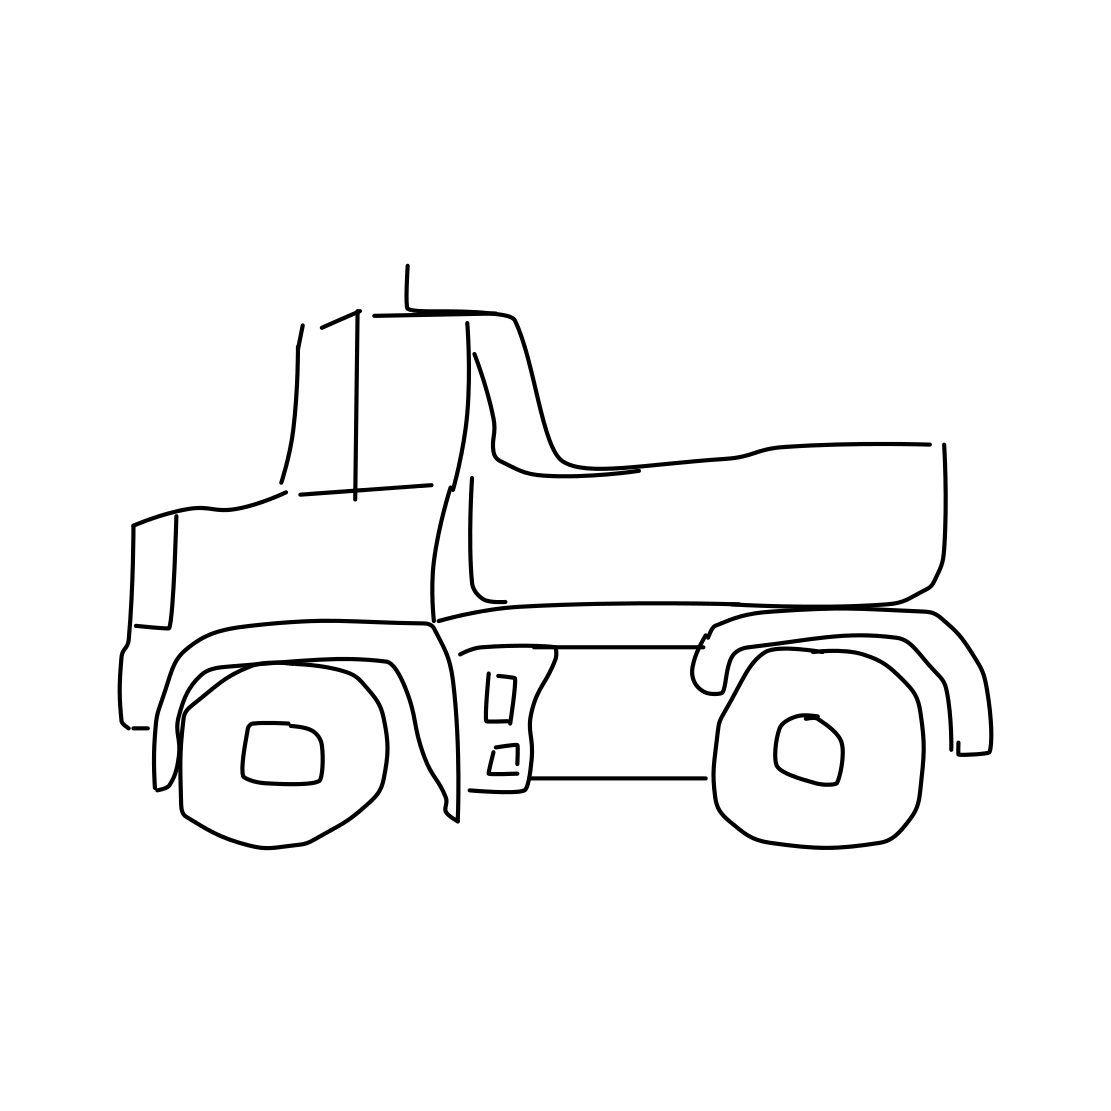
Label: pickup truck